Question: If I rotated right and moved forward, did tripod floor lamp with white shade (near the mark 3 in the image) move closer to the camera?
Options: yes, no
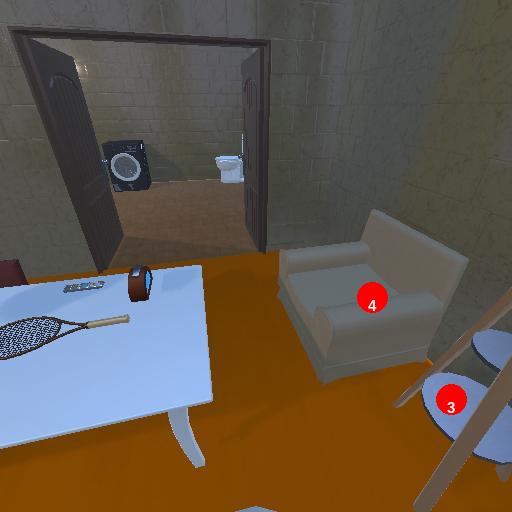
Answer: yes